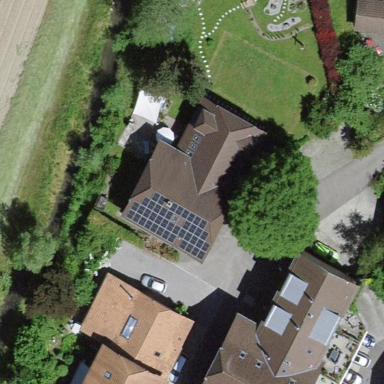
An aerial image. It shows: Residential building.